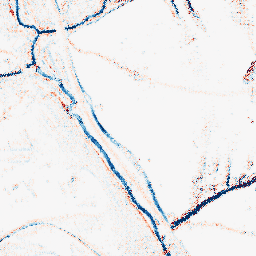
Category: morphological
Decomposition family: morphological_ellipse
Decomposition parameters: operation: average
width: 5
height: 5
Upsampling method: regularized
Upsampling parameters: scale: 4
lambda_reg: 0.1
Upsampling scale: 4